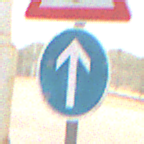
Verkehrszeichen: VorgeschriebeneFahrtrichtungGeradeaus
Zusatzzeichen oben: Lichtzeichenanlage
Umgebung: Outdoor, Suburban
Tageszeit: MorningAfternoon
Wetter: PartlyCloudy
Licht: Natural
Jahreszeit: NotSpecified
Kontrast: HighContrast